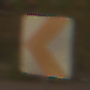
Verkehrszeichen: RichtungstafelnInKurvenKleinRechts
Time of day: SunriseSunset
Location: Outdoor (Suburban)
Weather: PartlyCloudy
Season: NotSpecified
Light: Natural